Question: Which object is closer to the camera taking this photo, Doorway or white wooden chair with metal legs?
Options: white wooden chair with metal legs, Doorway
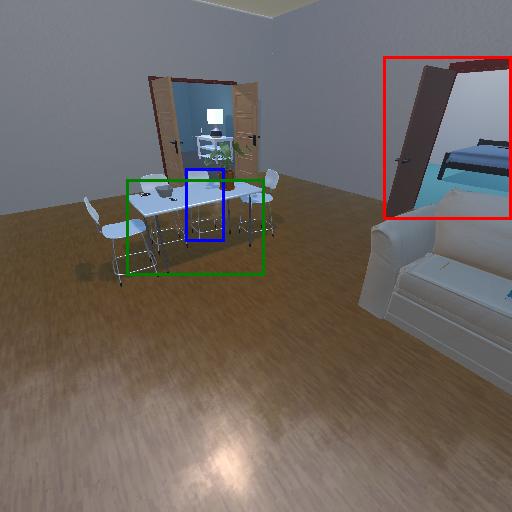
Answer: white wooden chair with metal legs